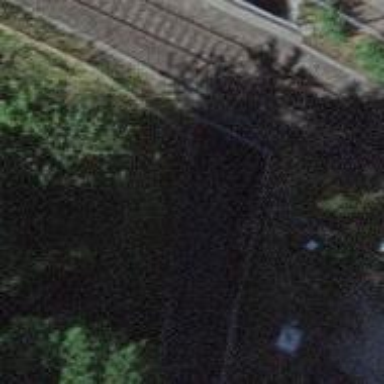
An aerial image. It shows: Tunnel footway.